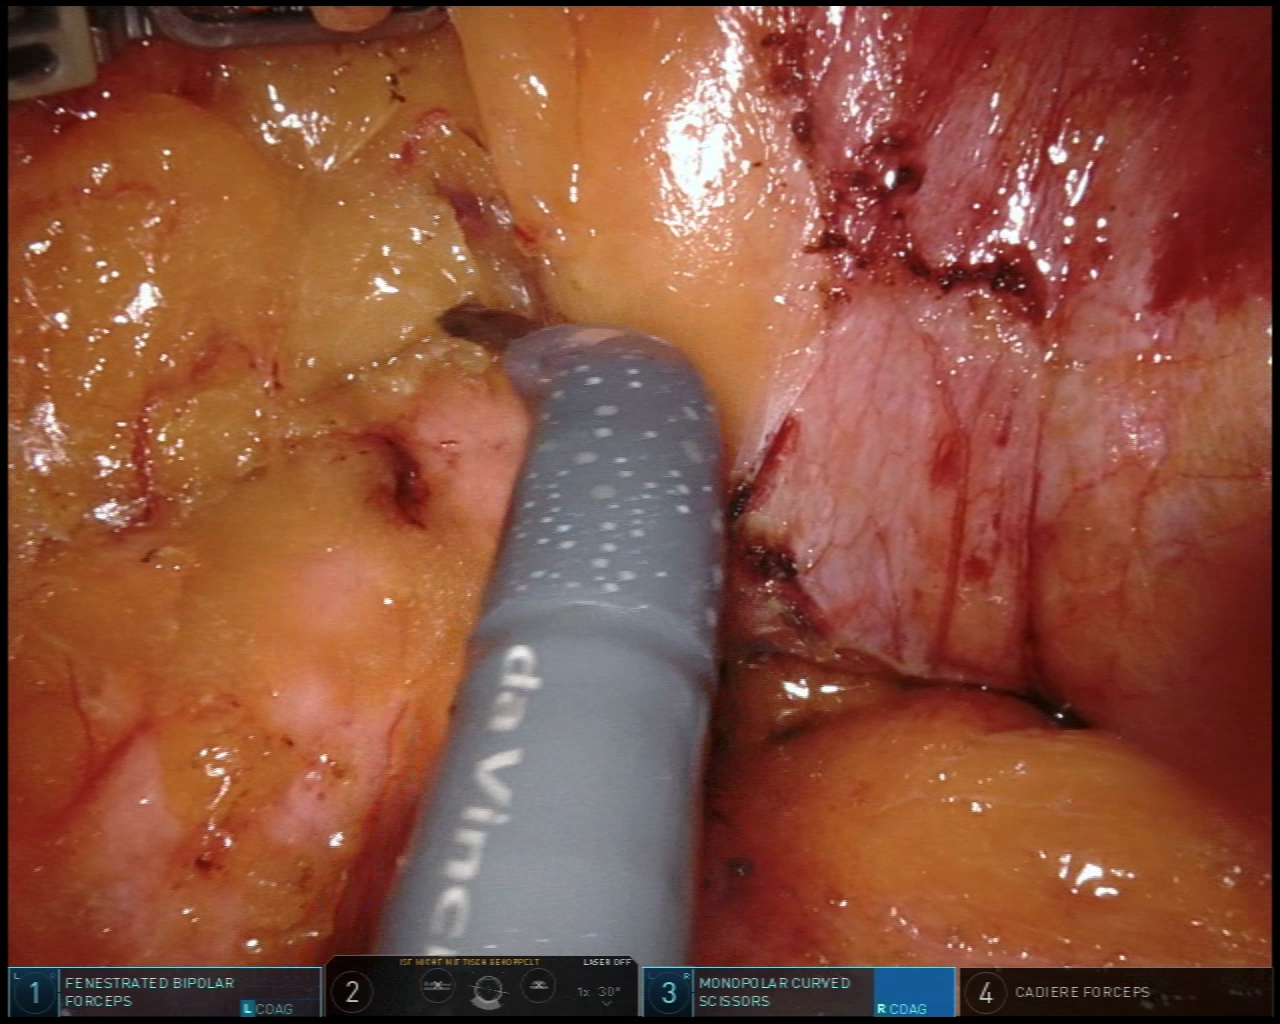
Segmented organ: pancreas
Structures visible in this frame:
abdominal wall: no
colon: no
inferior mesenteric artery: no
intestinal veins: no
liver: no
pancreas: yes
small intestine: no
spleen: no
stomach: no
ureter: no
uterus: no
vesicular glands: no